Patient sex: F
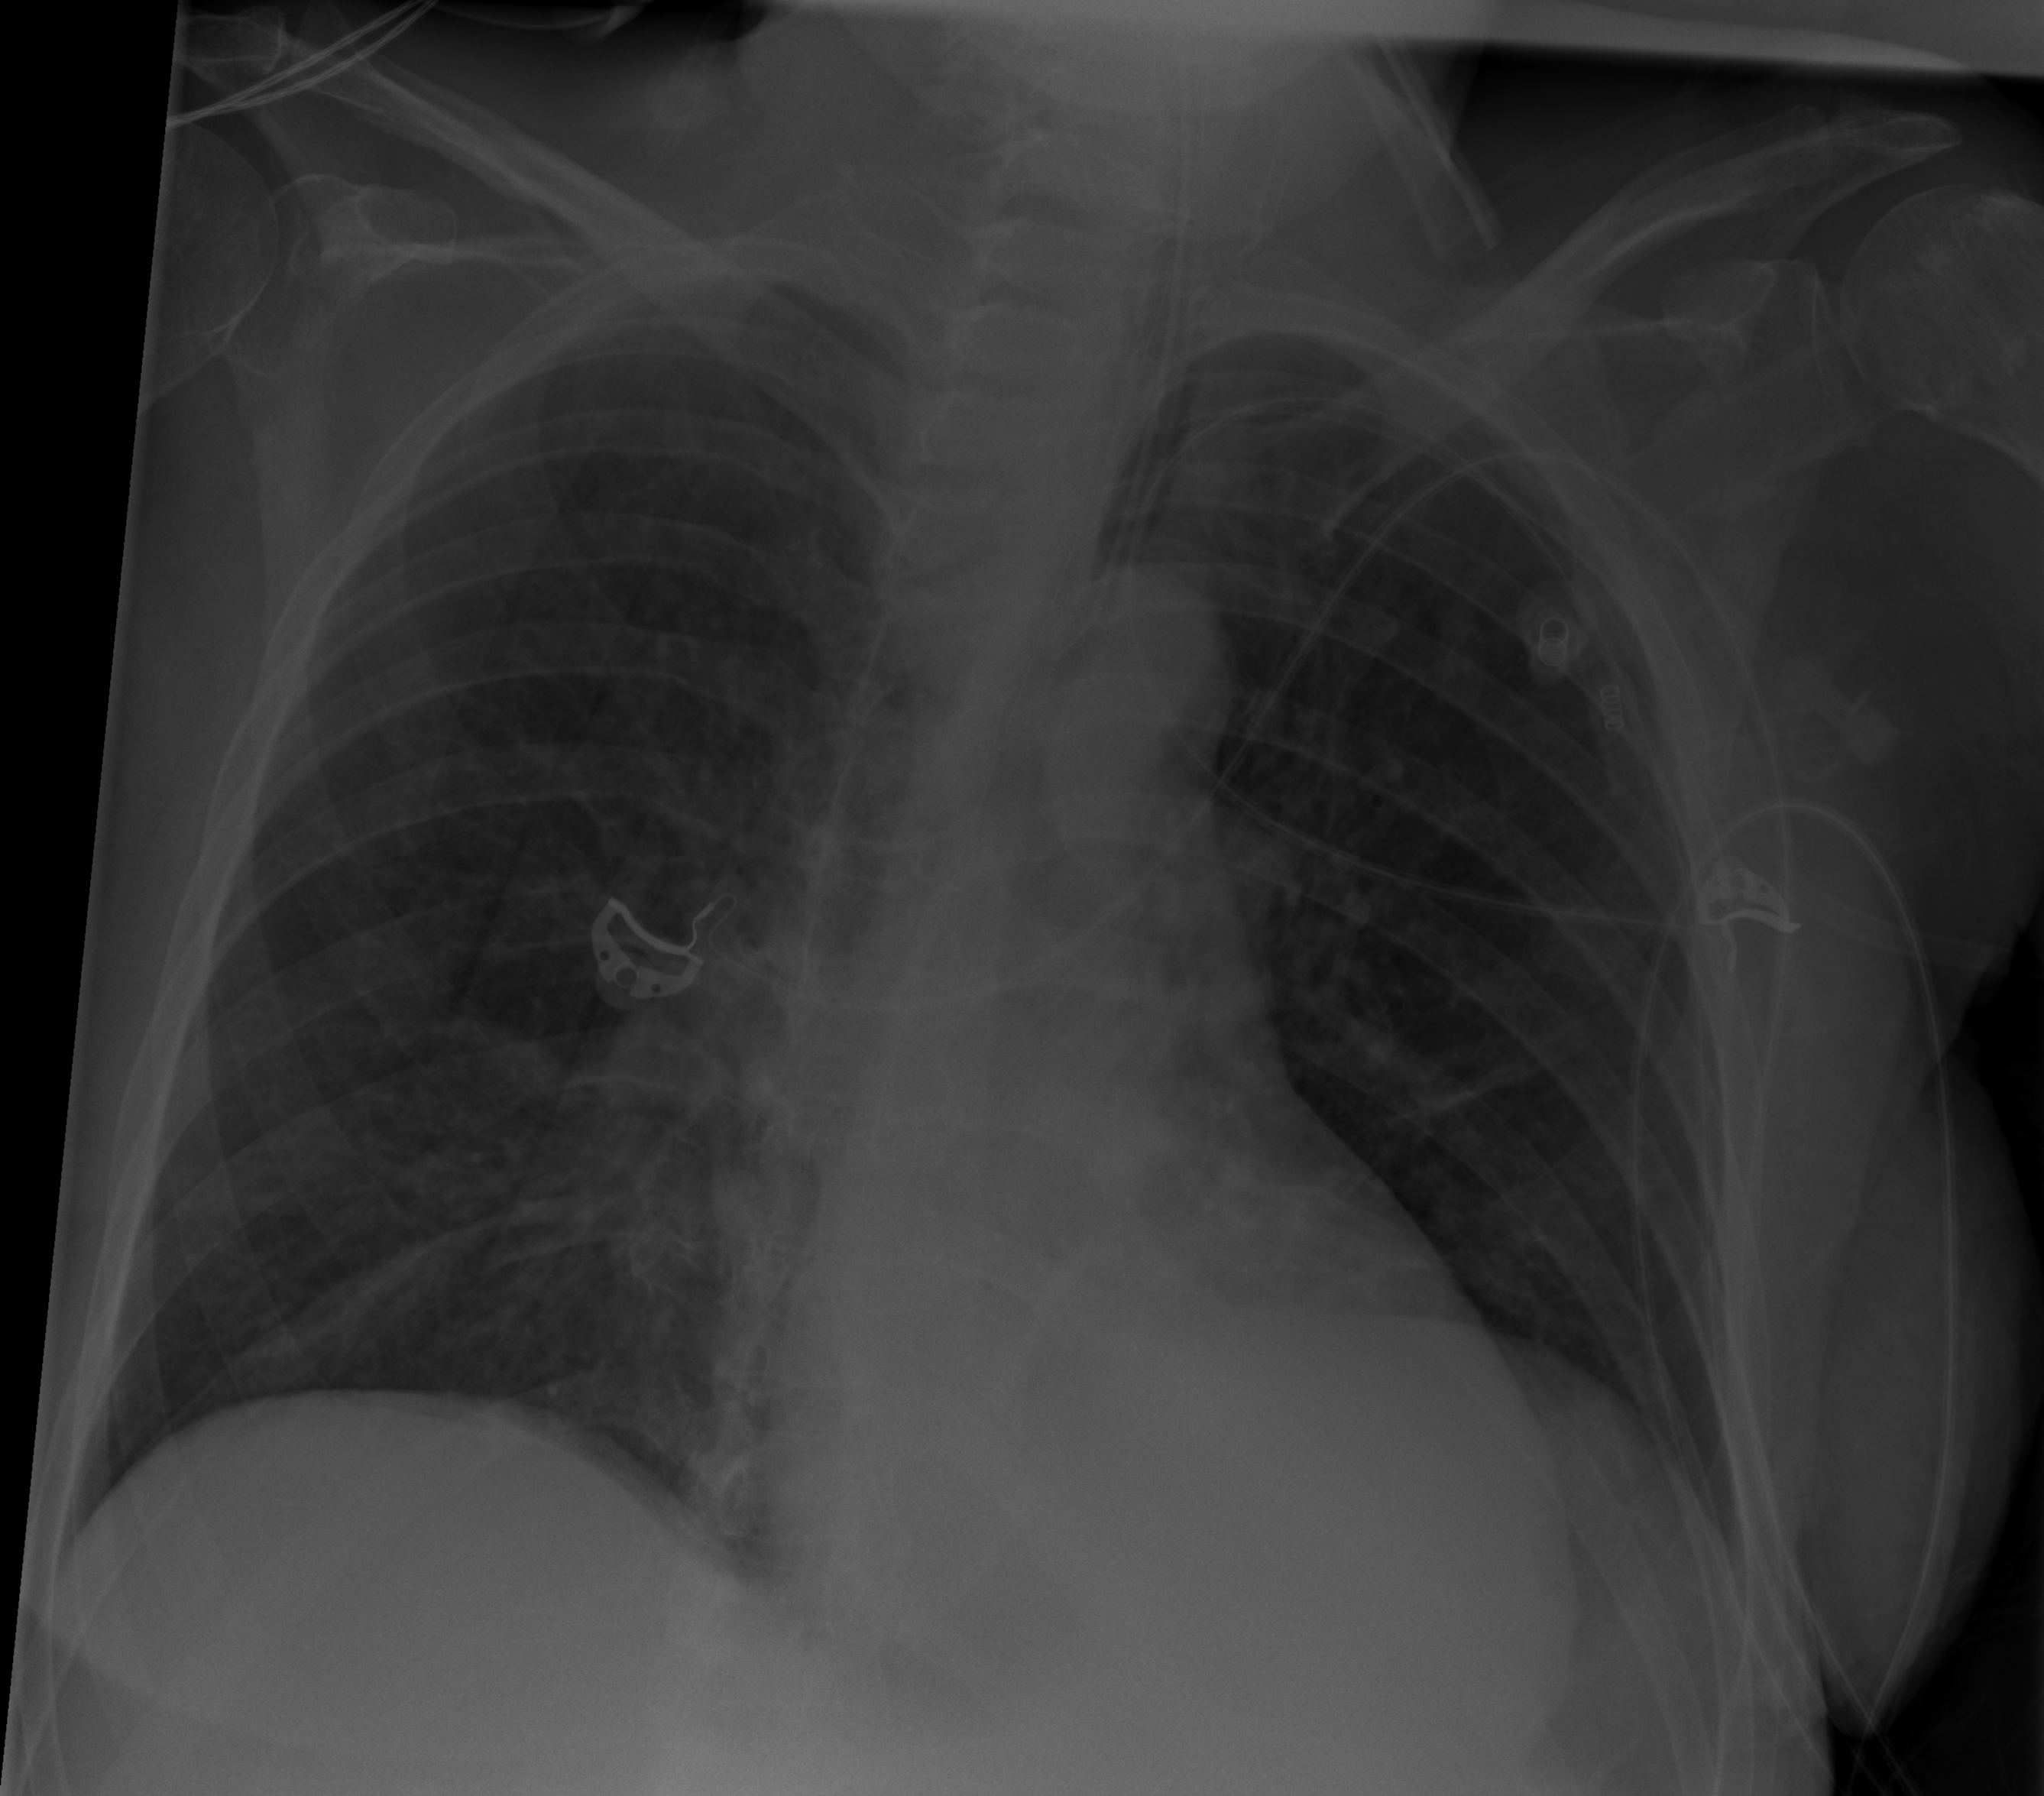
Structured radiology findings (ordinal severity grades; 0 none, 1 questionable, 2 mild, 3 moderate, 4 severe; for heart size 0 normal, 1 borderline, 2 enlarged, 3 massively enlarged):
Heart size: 0
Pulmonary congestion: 0
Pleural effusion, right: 0
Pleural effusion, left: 0
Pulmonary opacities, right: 2
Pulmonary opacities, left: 0
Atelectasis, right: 2
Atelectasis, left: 0